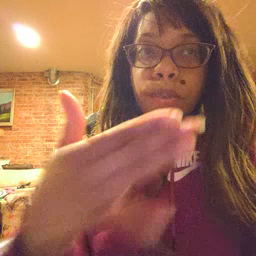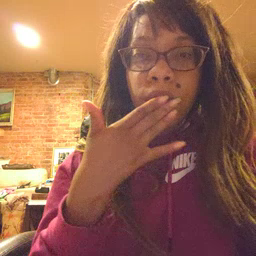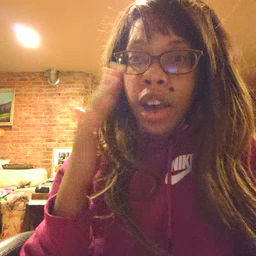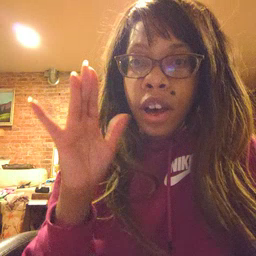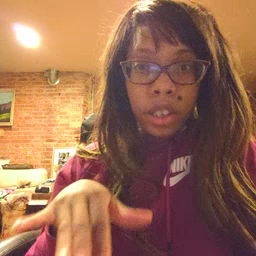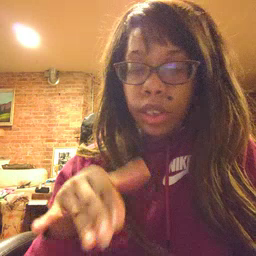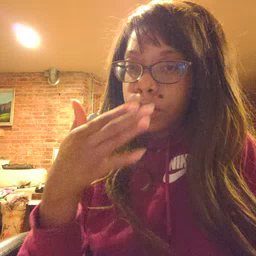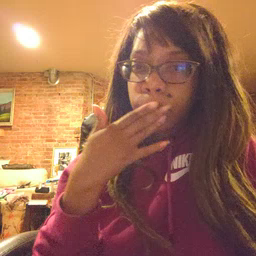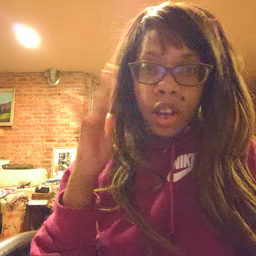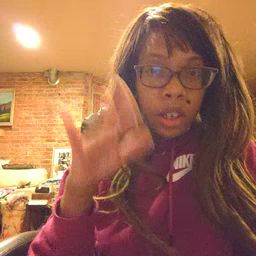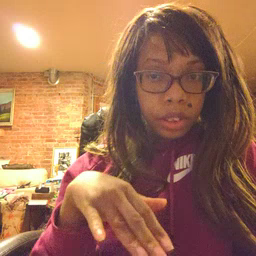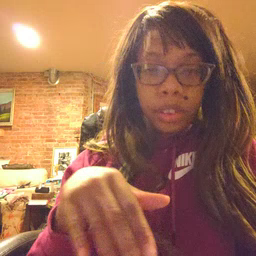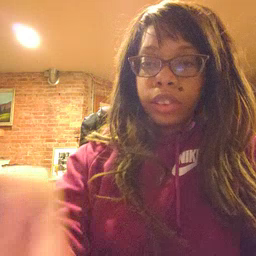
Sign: bad